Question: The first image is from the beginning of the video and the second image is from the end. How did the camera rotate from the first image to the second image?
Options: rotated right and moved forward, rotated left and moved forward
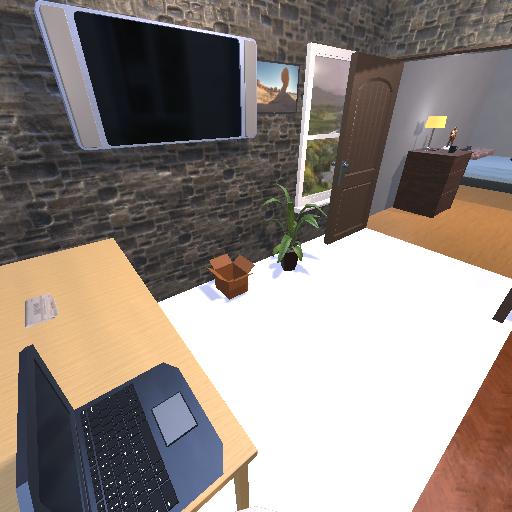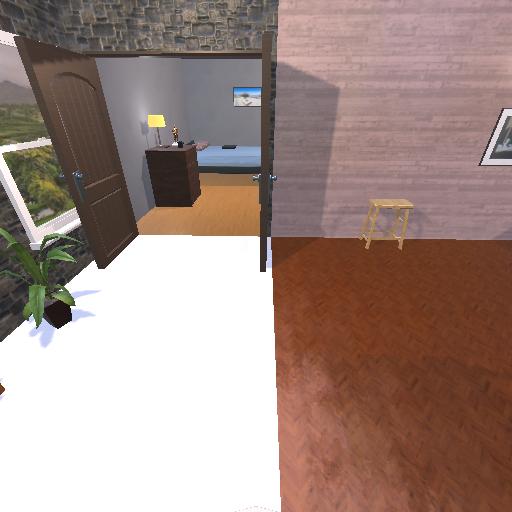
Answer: rotated right and moved forward